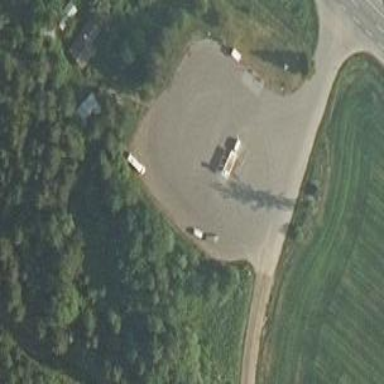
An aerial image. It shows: Rest area along the road.